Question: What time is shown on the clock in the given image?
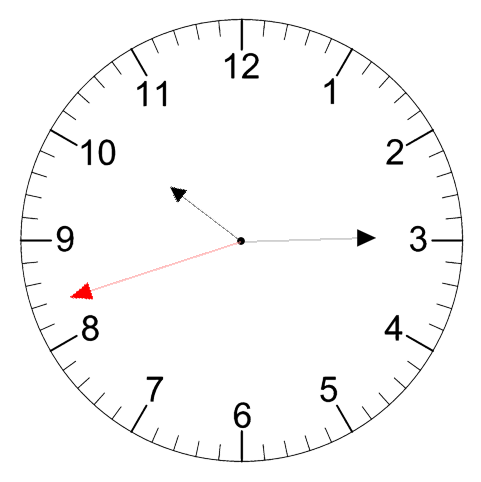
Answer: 10:14:42